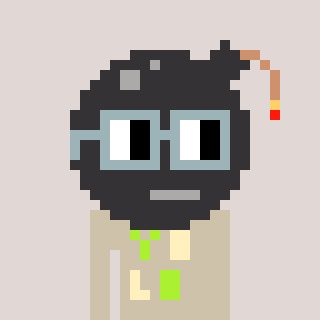
a pixel art character with square dark gray glasses, a bomb-shaped head and a bege-colored body on a warm background